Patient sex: F
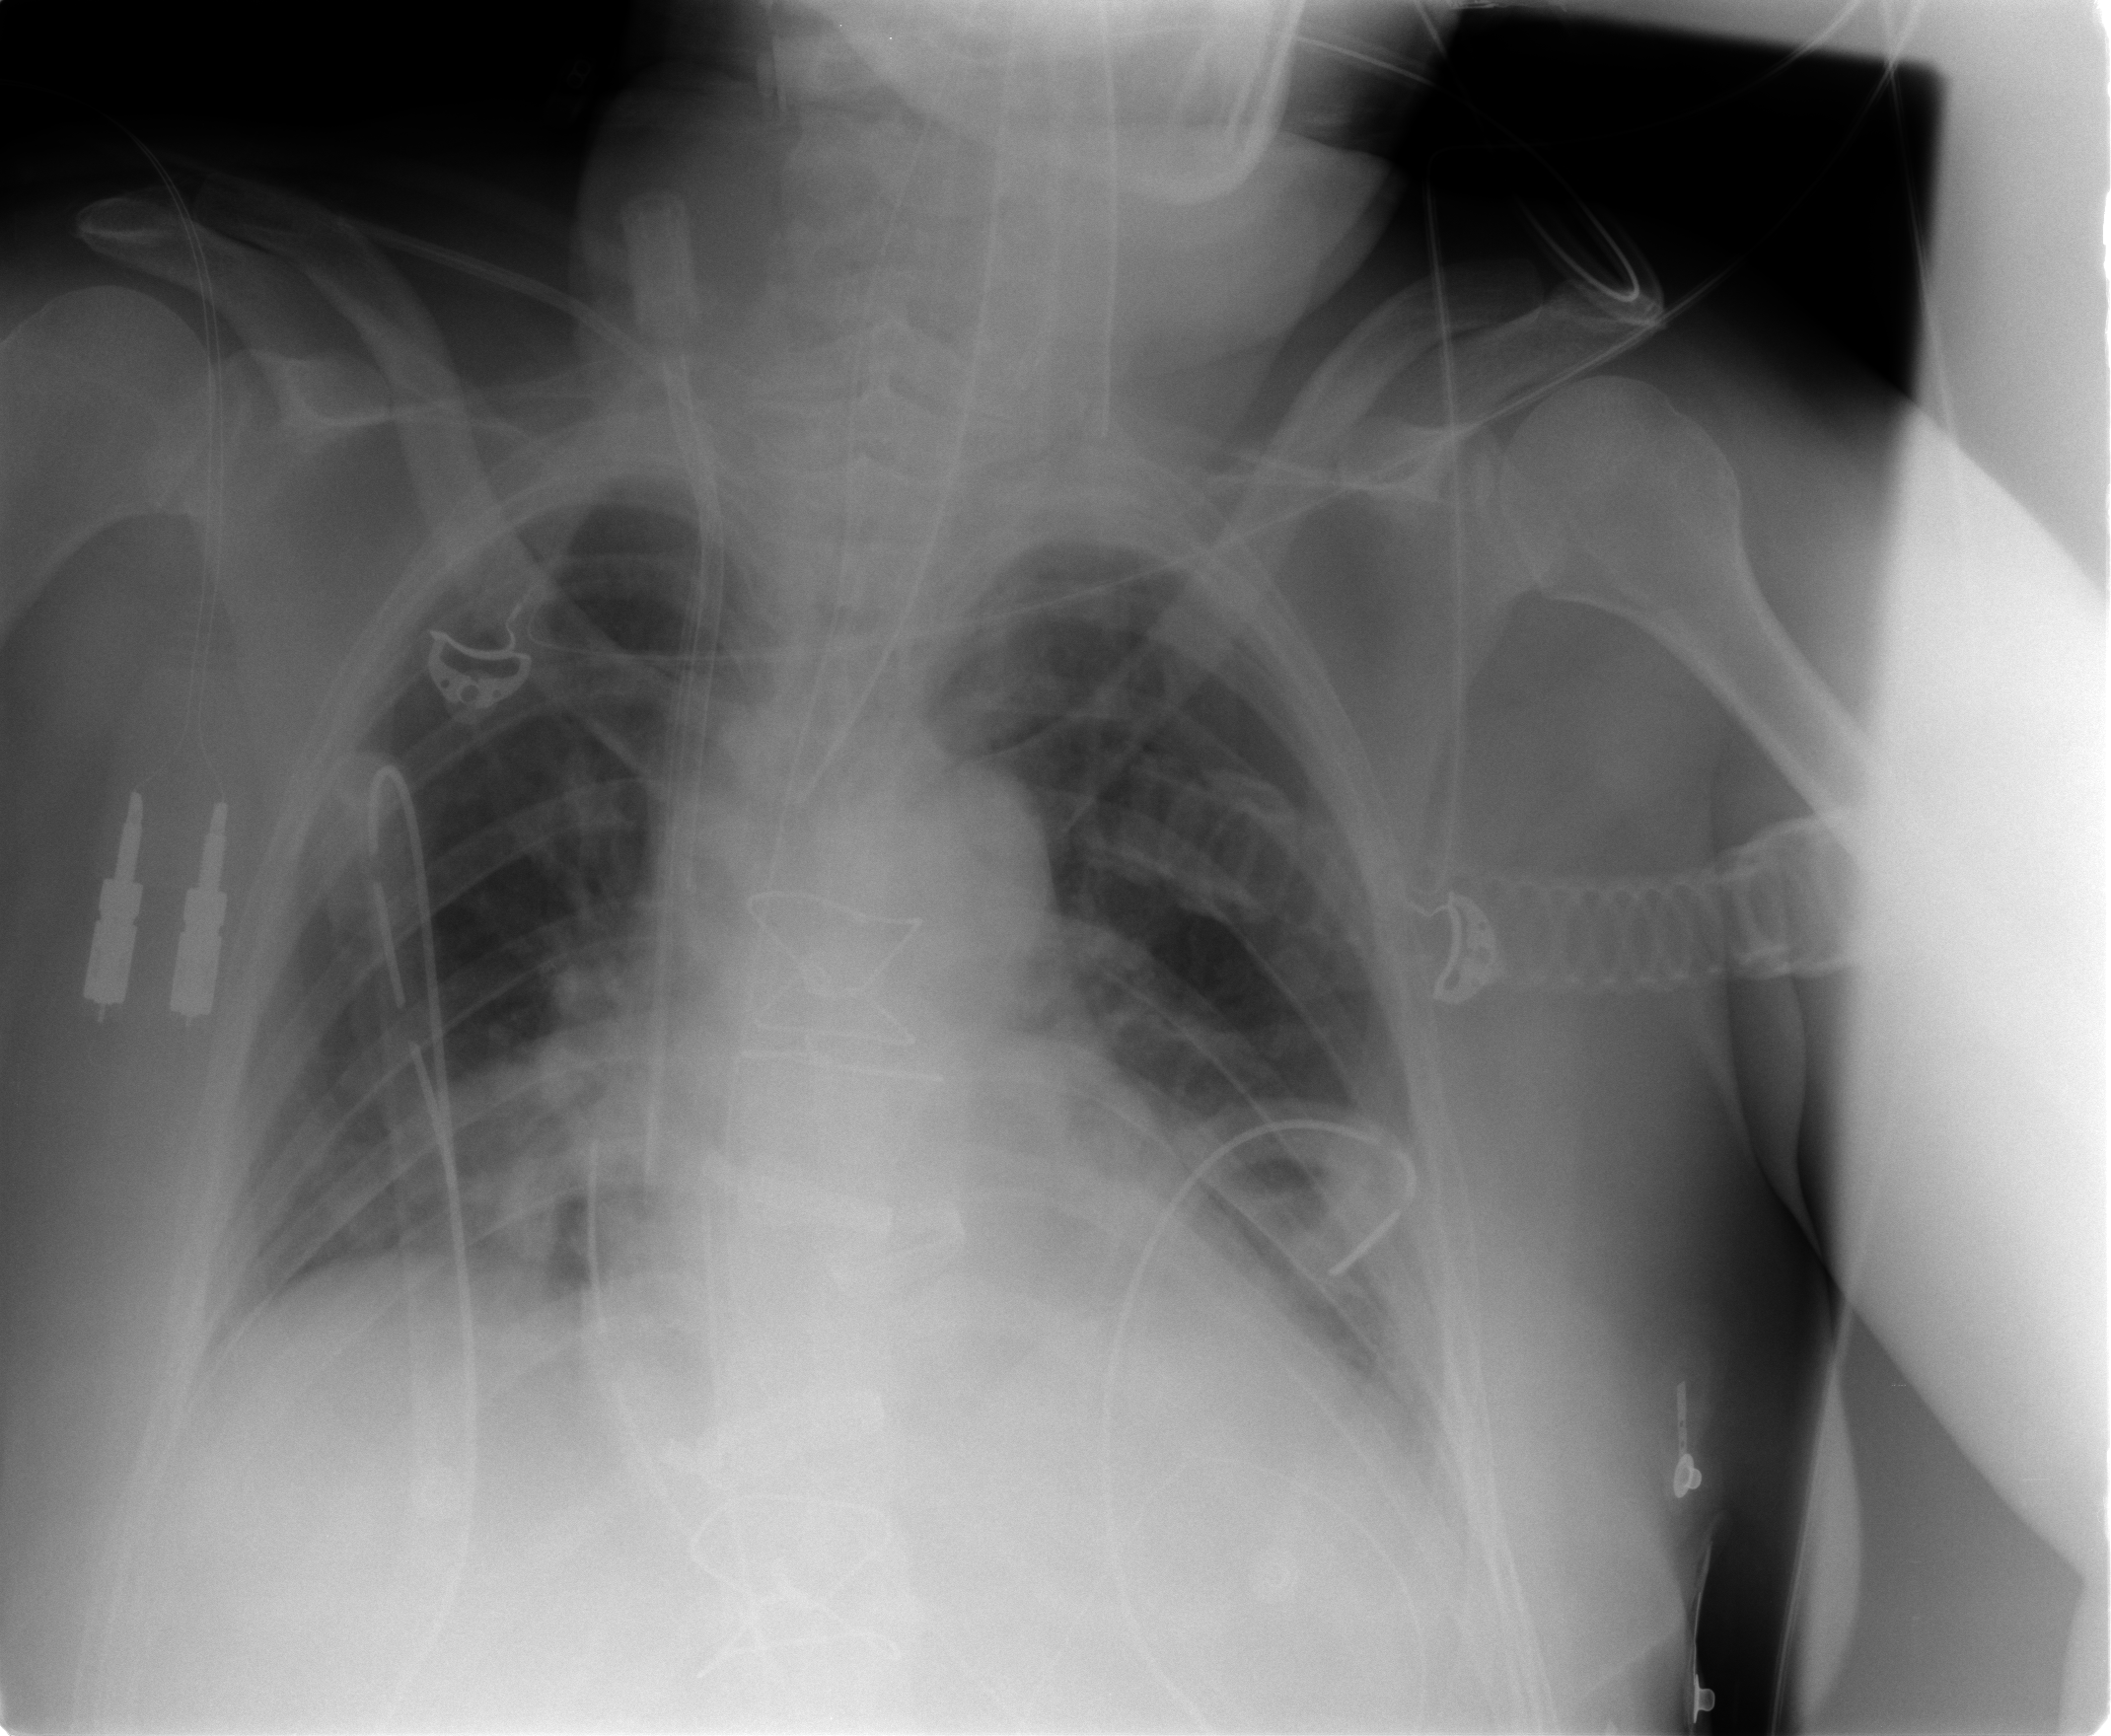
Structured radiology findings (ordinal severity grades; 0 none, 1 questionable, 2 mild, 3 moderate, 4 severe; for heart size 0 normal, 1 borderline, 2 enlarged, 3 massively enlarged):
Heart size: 0
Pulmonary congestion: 0
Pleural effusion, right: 0
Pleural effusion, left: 1
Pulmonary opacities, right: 0
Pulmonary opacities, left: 0
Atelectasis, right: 0
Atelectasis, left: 2